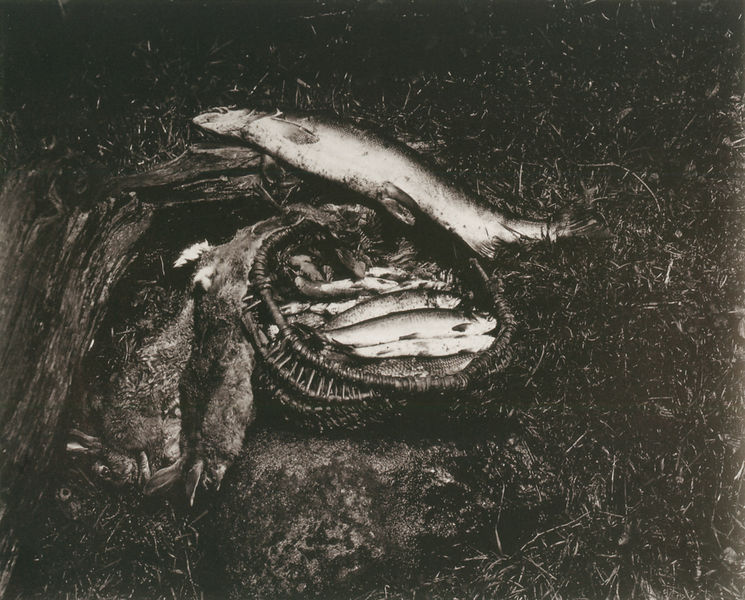
Titel: Gibier de forêt et de rivière, nature morte aux poissons
Künstler: Roger Fenton
Schlagwörter: baum, weiß, holz, schwarz, skizze, zeichnung, gras, rasen, wiese, tot, ast, baumstamm, gebüsch, boden, wald, rund, hase, hasen, liegen, fischer, essen, korb, foto, nahrung, gross, jagd, fisch, beute, kaninchen, fang, reuse, fische, forelle, angler, flossen, angeln, ratte, forellen, aas, 1908, 1921, janf